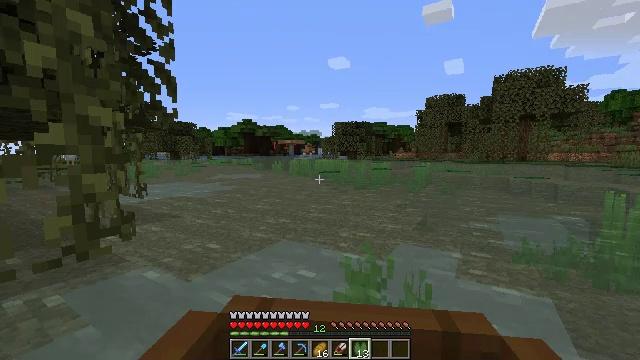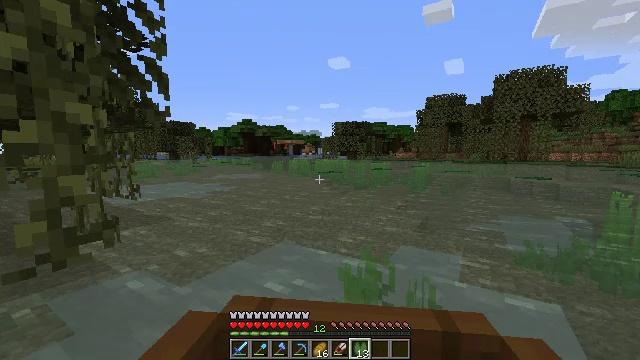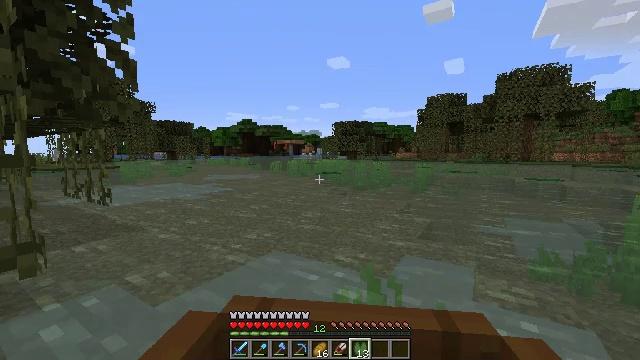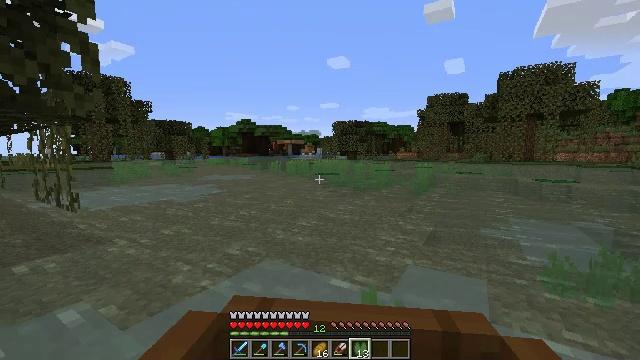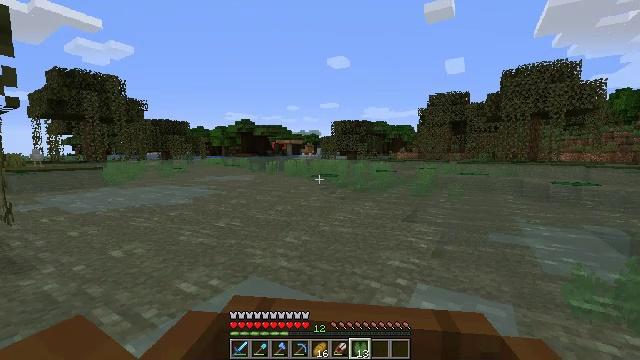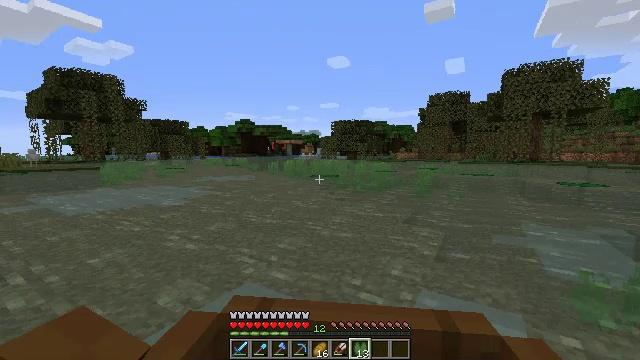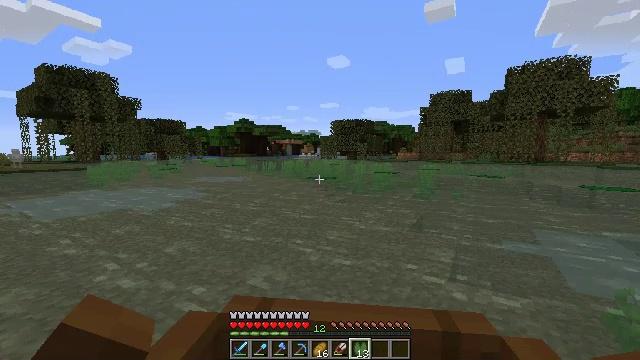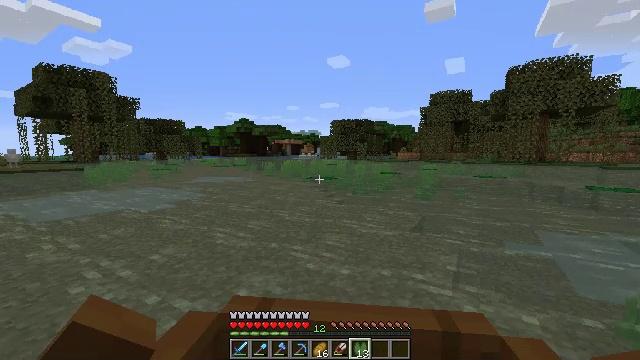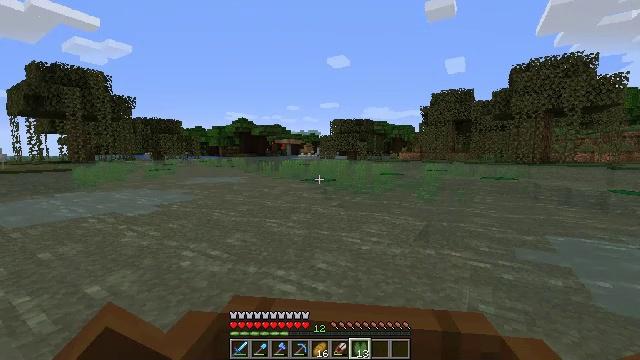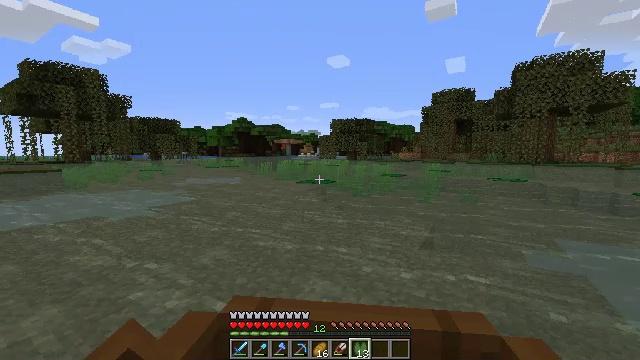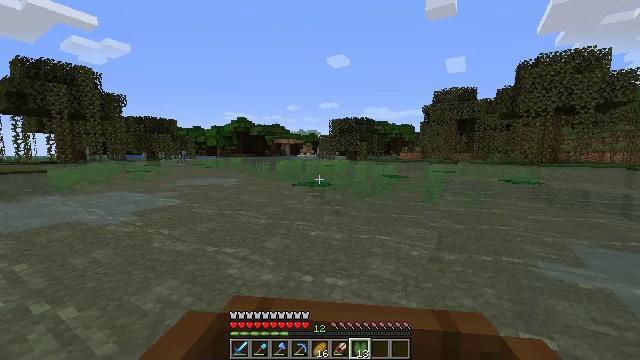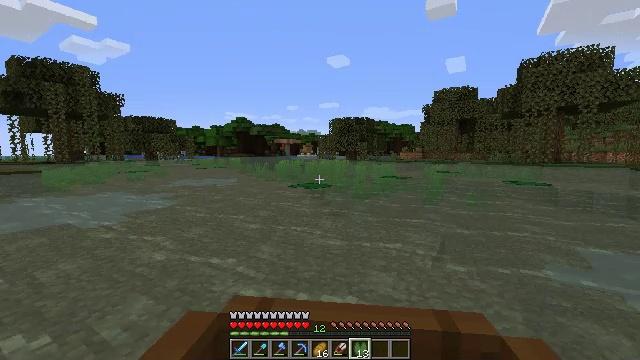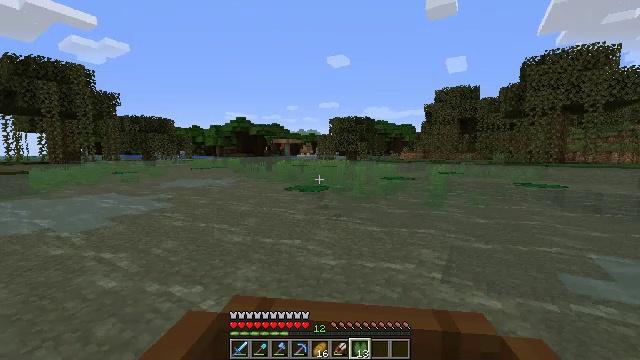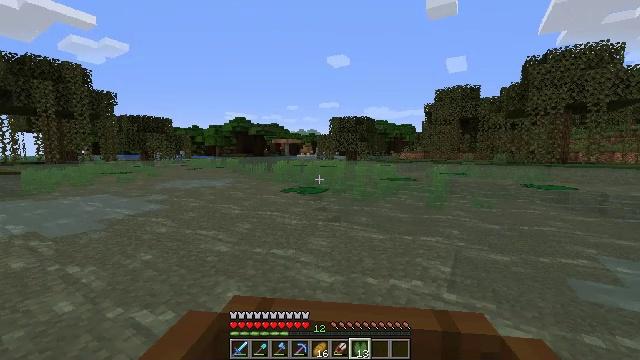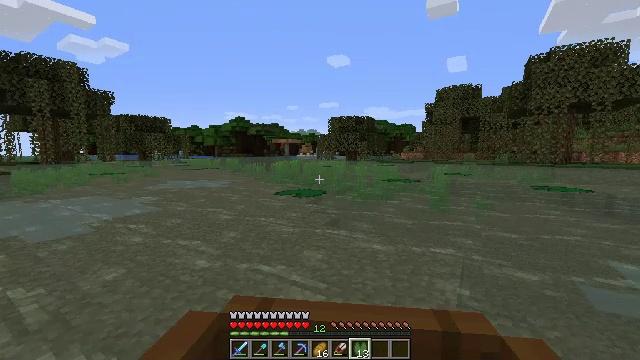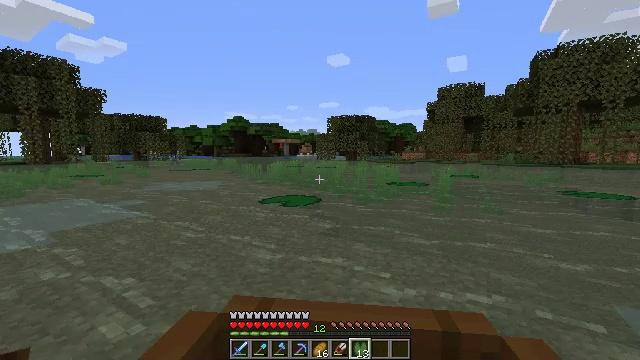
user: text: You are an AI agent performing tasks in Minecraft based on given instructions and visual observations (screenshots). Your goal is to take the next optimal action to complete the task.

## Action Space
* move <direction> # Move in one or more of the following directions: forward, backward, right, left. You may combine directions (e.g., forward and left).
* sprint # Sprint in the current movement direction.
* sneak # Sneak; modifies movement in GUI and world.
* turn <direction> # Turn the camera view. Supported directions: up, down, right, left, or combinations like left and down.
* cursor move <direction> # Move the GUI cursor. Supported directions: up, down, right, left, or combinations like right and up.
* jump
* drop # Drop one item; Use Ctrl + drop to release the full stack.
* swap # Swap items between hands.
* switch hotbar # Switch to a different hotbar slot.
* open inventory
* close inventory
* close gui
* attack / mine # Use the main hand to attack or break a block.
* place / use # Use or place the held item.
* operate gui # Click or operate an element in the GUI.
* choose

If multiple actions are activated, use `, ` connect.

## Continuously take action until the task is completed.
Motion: motion action
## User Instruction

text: Clear the seagrass to get an item.
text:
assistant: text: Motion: move forward
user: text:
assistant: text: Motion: move forward
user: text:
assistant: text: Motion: move forward
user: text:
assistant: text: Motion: move forward
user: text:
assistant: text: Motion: move forward
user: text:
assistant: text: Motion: move forward
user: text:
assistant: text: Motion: move forward
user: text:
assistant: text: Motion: move forward
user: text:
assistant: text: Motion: move forward
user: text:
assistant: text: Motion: move forward
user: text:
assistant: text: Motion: move forward
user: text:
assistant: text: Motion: move forward
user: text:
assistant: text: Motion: move forward
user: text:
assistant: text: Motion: move forward
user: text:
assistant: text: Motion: move forward
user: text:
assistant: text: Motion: move forward
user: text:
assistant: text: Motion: move forward
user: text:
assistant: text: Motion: move forward
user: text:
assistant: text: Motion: move forward
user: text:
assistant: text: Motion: move forward
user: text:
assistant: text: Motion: move forward
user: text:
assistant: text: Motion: move forward
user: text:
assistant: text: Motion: move forward
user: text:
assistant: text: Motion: move forward
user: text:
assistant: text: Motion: move forward
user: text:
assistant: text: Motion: move forward
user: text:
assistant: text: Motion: move forward
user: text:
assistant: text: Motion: move forward
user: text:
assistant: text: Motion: move forward
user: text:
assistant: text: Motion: move forward